Question: I'm trying to implement something like this:

I have a main class with a layout from where I get some data from the database and plot it as shown in the image (with another layout complex_list):
'''
public class main_class extends Activity{
DatabaseHelper myDB;
ListView list;
protected void onCreate(Bundle savedInstanceState){
super.onCreate(savedInstanceState);
setContentView(R.layout.main_layout);
myDB=new DatabaseHelper(this);
list = (ListView) findViewById(R.id.list);
Cursor res = myDB.getAllData();
if (res.getCount()==0){
Toast.makeText(this,R.string.nothing_found,Toast.LENGTH_LONG).show();
}
else{
...
list.setAdapter(new listAdapter(..., this.getBaseContext()));
}
'''
I've a class to implement the BaseAdapter:
'''
class listAdapter extends BaseAdapter {
public View getView(final int position, View convertView, final ViewGroup parent) {
inflater = (LayoutInflater) context.getSystemService(Context.LAYOUT_INFLATER_SERVICE );
View row;
row = inflater.inflate(R.layout.complex_list, parent, false);
...
Delete = (Button) row.findViewById(R.id.delete_entry_list);
...
Delete.setOnClickListener(new View.OnClickListener() {
@Override
public void onClick(View v) {
deleteEntry(id[position]);
Intent refresh = new Intent(context, main_class.class);
refresh.setFlags(Intent.FLAG_ACTIVITY_NEW_TASK); //I've added this line because otherwise I get an error an the app crashes.
context.startActivity(refresh);
//((Activity)context).finish();
}
});
return (row);
}
public void deleteEntry ( int id){
DatabaseHelper myDB = new DatabaseHelper(context);
myDB.deleteData(Integer.toString(id));
}
'''
What I'm trying to do is refreshing the whole activity once the delete button is pressed to see an updated version of the database.
What I've written does work, but when I press the return button in the phone it returns to the old image of the database instead of going to the menu from where I accessed to this activity.
I've been researching similar questions and the only solution I've found is to add the line which is commented:
'''
//((Activity)context).finish();
'''
But it makes my app crash with this error:
'''
java.lang.ClassCastException: android.app.ContextImpl cannot be cast to android.app.Activity
'''
Could anyone give me a hint of what I'm doing wrong or if there is an easier way to this?
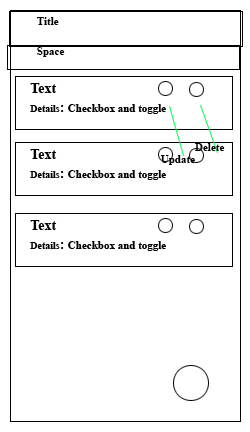
Answer: '''
ClassCastException: android.app.ContextImpl cannot be cast to android.app.Activity
'''
Probably starts from
'''
list.setAdapter(new listAdapter(..., this.getBaseContext()));
'''
You should use 'this' in place of 'this.getBaseContext()' there as 'Activity extends Context'